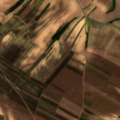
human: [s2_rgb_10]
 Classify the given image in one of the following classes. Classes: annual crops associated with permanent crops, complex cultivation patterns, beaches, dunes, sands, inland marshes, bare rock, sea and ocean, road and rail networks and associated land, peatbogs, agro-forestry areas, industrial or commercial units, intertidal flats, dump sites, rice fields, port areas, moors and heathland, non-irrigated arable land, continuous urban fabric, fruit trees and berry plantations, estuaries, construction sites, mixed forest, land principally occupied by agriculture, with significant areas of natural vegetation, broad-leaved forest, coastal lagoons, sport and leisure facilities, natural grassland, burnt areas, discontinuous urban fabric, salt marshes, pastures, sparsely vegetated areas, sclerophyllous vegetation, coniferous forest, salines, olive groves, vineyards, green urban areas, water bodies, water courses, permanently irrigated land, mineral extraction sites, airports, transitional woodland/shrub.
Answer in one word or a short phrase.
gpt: non-irrigated arable land, vineyards, land principally occupied by agriculture, with significant areas of natural vegetation